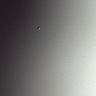
Metastatic tissue present: no